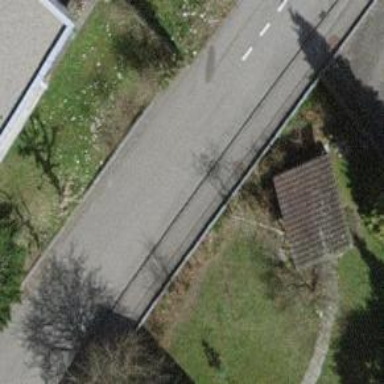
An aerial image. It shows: Unclassified road with asphalt surface.